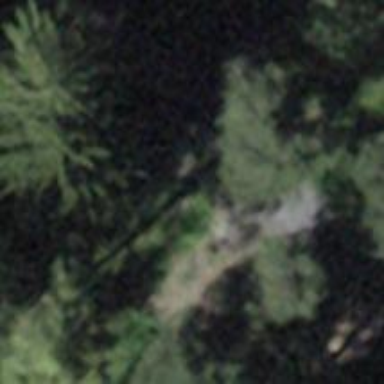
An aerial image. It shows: Track road on bridge.